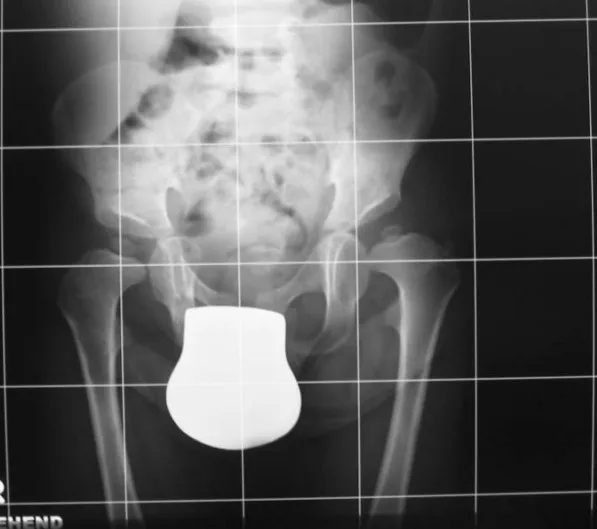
Anteroposterior radiograph of the pelvis showed a mild monkey wrench appearance of the femora, elevated greater trochanters, coxa vara, rounded shaped dysplastic capital femoral epiphyses and a horizontally dysplastic acetabulae and a tongue-like projection of the lesser trochanters.
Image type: radiology (x_ray)